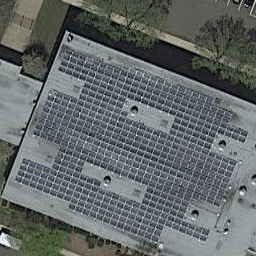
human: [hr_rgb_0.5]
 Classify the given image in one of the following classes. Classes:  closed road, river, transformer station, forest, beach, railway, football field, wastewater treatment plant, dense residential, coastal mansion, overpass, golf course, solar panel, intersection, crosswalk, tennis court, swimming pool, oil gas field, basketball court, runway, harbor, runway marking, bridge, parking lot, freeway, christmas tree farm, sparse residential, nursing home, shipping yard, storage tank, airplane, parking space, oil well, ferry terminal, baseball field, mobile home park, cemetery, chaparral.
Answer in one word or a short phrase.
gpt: solar panel